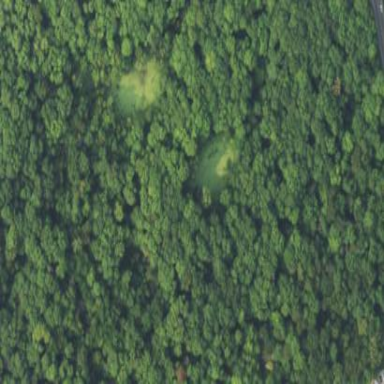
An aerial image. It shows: Mixed woodland area with variety of leaf types and cycles.